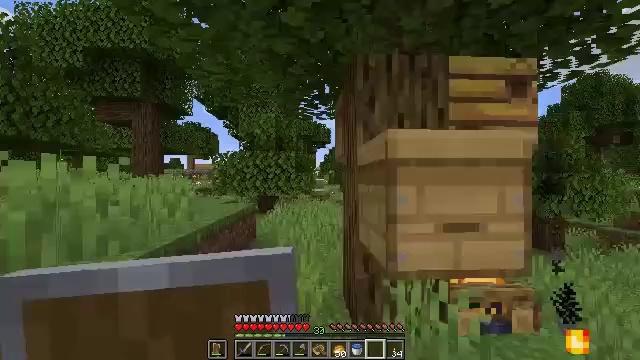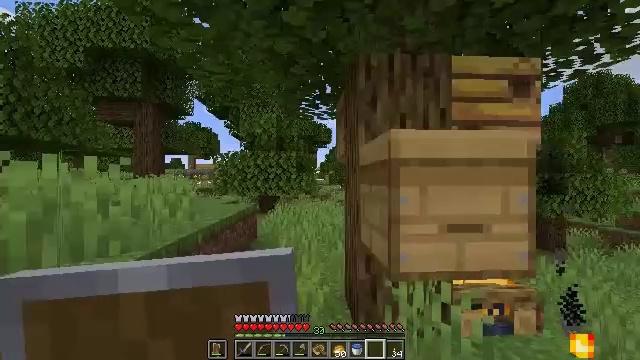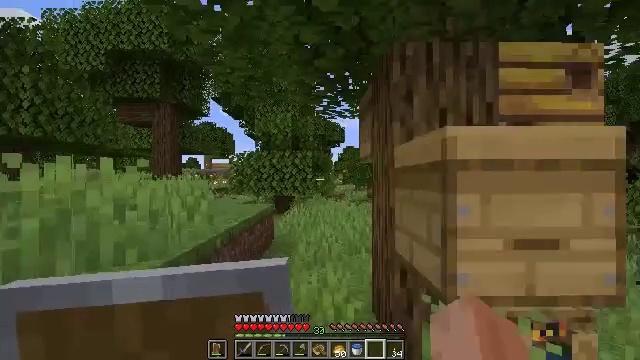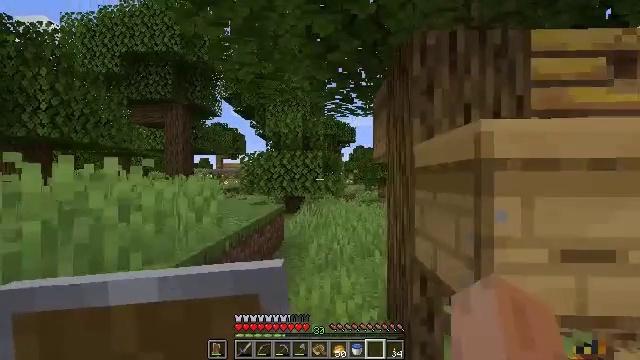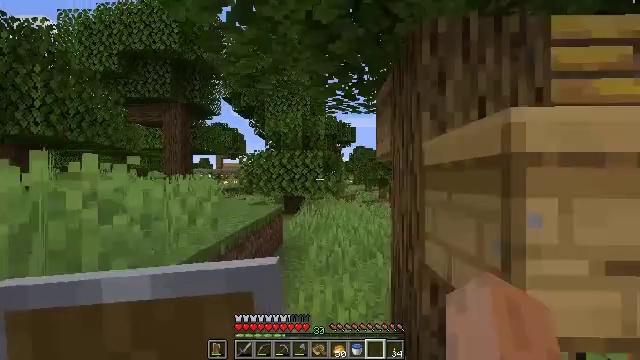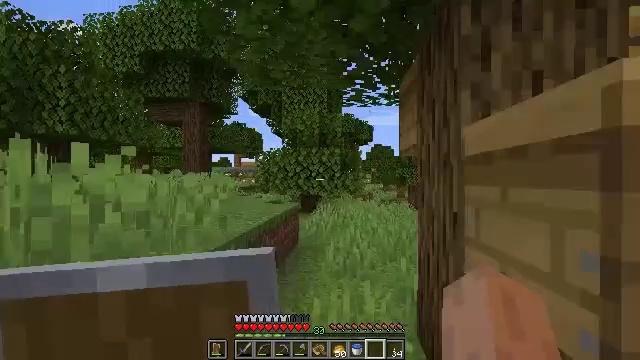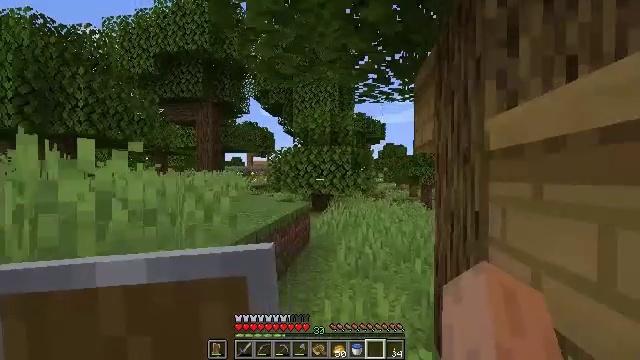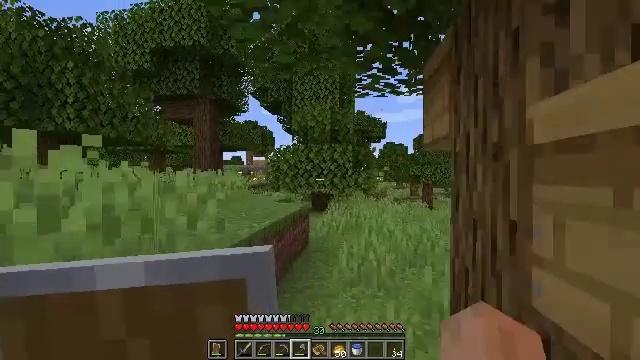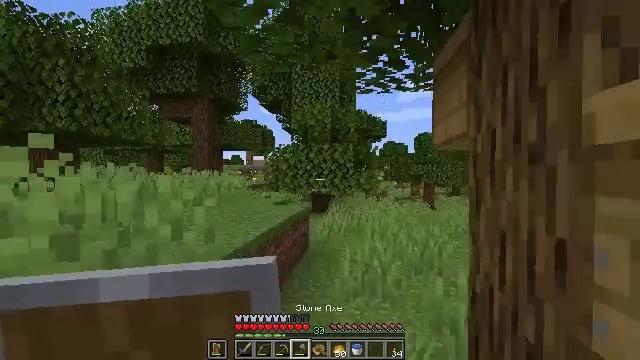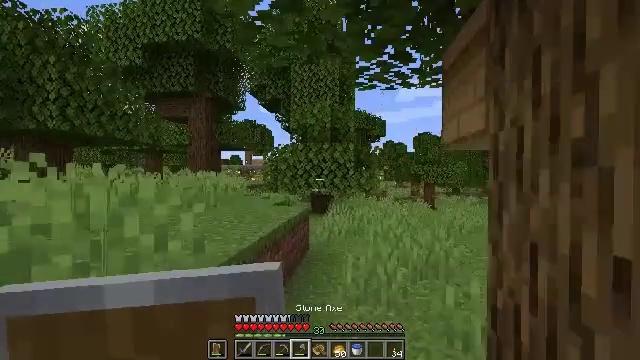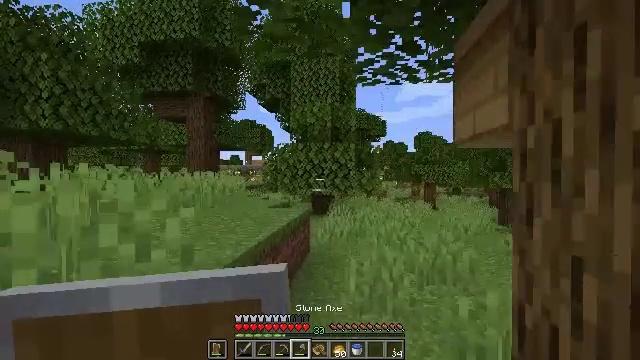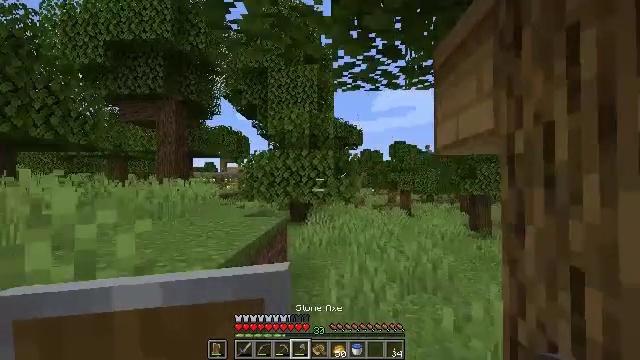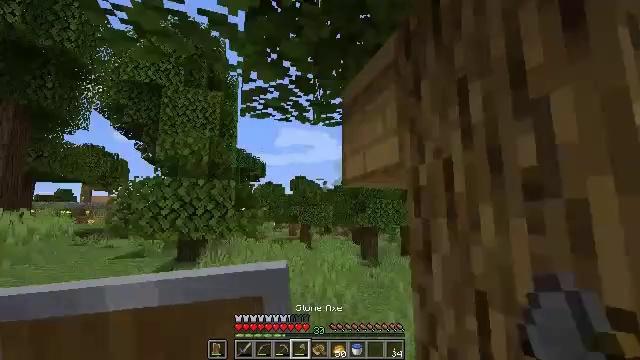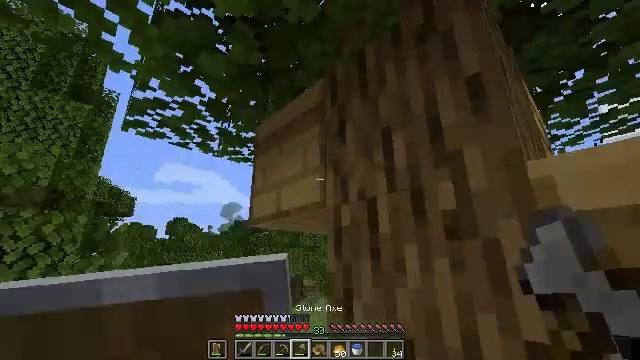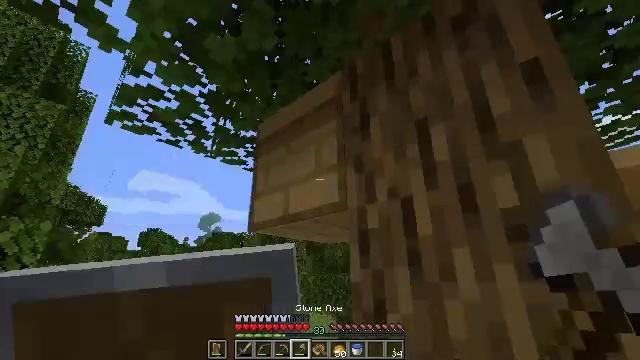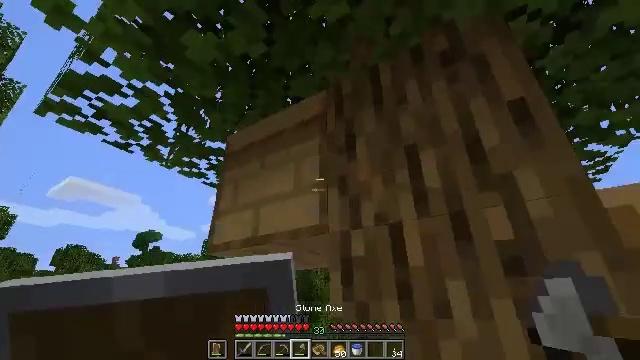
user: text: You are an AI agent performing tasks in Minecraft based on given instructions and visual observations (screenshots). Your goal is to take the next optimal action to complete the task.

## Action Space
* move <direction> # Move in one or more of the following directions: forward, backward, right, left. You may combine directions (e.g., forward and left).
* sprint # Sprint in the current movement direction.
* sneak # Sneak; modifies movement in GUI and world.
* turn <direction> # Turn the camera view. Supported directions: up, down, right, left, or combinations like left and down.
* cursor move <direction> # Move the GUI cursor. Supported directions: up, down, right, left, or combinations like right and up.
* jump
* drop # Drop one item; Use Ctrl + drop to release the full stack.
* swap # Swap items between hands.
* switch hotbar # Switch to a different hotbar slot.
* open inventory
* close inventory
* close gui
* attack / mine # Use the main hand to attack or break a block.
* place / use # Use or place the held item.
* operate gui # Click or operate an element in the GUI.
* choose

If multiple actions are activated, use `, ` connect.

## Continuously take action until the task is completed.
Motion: motion action
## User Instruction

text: Gather honeycomb by mining the beehive.
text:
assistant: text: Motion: move forward and move left
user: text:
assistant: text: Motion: move forward, turn left
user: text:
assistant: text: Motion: move forward, turn left
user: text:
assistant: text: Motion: move forward
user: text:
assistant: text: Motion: move forward, turn left
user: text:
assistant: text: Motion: move forward, turn left
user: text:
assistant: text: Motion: move forward, switch to hotbar 4
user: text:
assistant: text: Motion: move forward, switch to hotbar 4
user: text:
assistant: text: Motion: move forward, switch to hotbar 4
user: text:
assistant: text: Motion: move forward
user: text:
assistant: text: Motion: move forward, turn right and up
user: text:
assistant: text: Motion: move forward and move left, turn right and up
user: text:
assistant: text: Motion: move forward and move left, turn right and up
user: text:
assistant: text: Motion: move forward and move left, turn right and up
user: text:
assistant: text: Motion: move forward and move left, turn right and up
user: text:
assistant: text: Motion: move forward and move left
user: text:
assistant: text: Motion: move forward and move left
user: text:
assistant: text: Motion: move left, turn right, attack / mine
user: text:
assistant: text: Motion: turn right and up, attack / mine
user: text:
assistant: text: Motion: turn right, attack / mine
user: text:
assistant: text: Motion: attack / mine
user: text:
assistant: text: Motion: attack / mine
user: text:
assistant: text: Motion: attack / mine
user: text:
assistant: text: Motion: attack / mine
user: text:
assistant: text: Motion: attack / mine
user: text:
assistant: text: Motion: attack / mine
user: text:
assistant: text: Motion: attack / mine
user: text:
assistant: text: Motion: move forward and move left, turn right and down
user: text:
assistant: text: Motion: no_op